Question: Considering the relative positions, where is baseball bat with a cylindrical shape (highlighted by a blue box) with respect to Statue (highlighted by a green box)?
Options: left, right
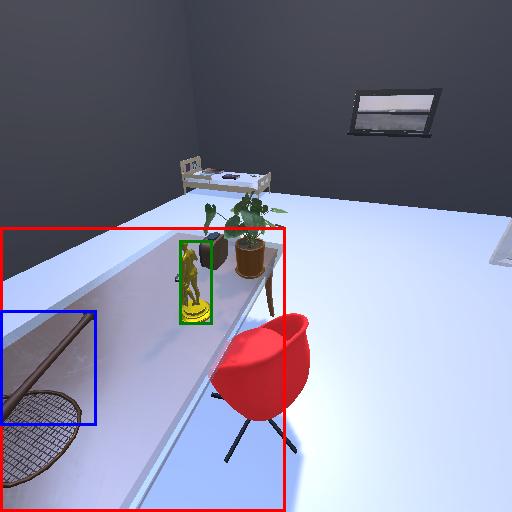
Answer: left